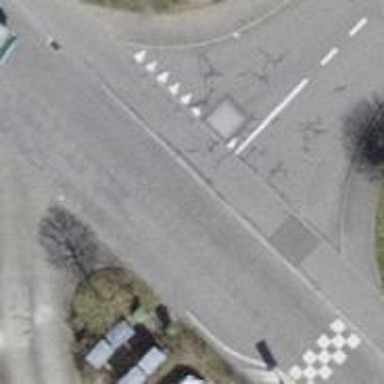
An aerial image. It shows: Road with "give way" sign.